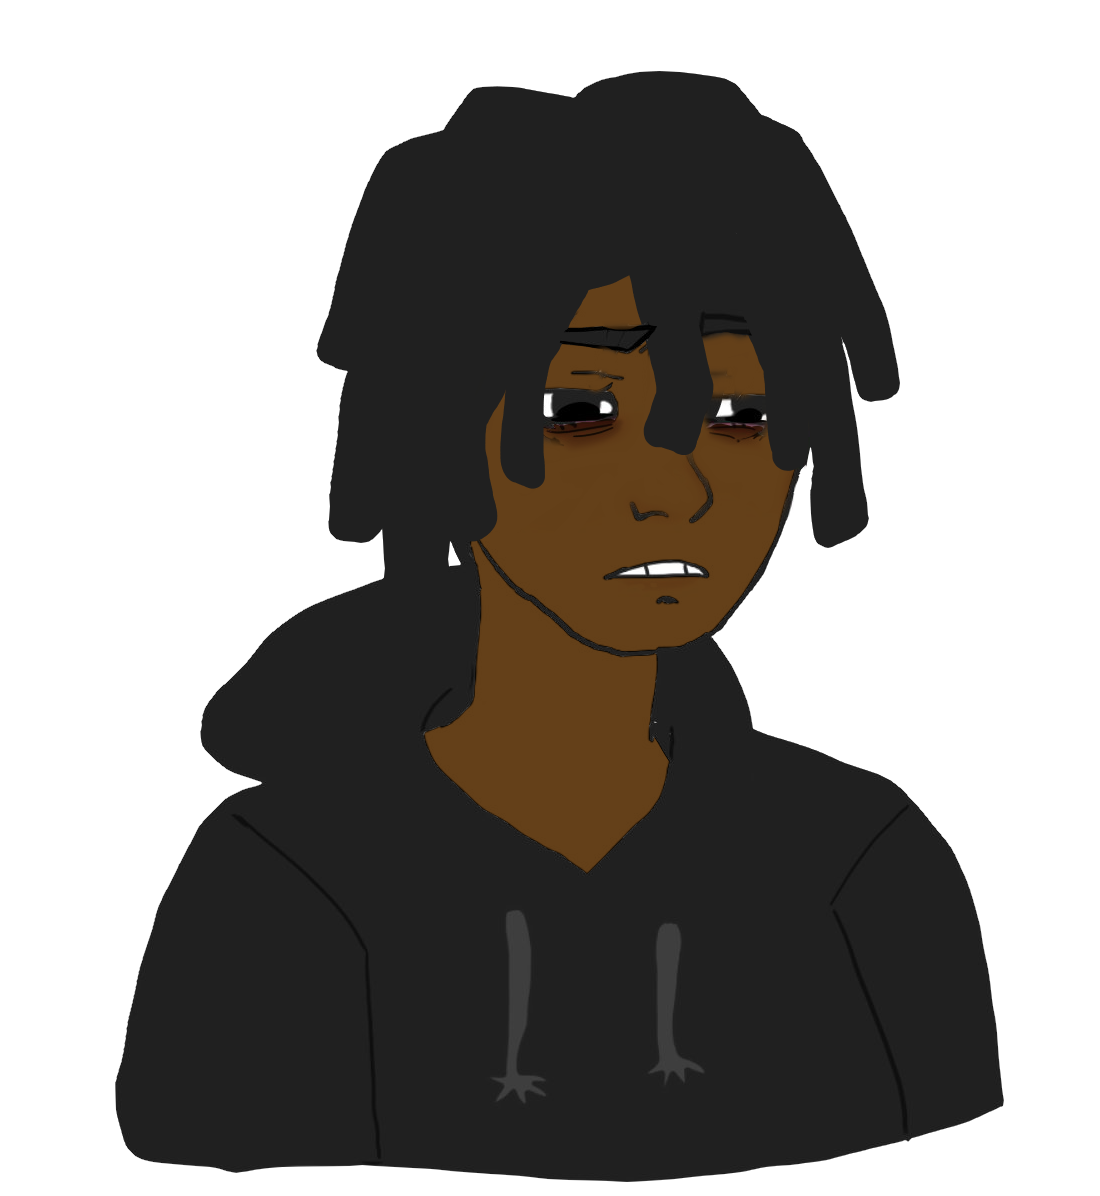
Label: 5_Twinkjak